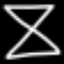
Label: hourglass